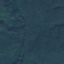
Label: Forest